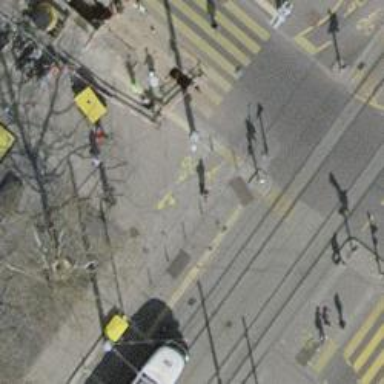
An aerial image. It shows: Road with traffic signals.